Interaction volume radius: 10 \u00c5
Interaction volume height: 10 \u00c5
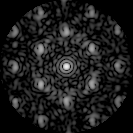
Disorder parameter: 0.4619